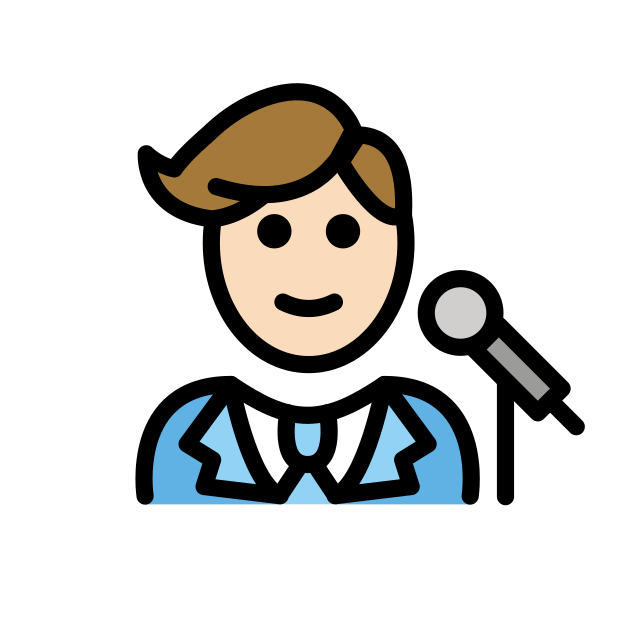
man singer: light skin tone